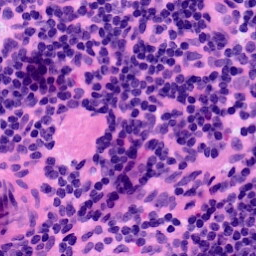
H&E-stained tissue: LymphNode